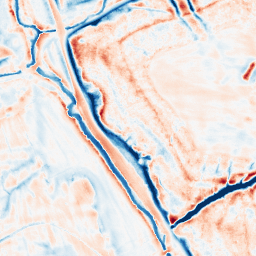
Category: edge_preserving
Decomposition family: bilateral
Decomposition parameters: d: 21
sigma_color: 50
sigma_space: 100
Upsampling method: quartic
Upsampling parameters: scale: 2
Upsampling scale: 2